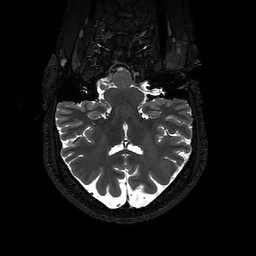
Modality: T2w
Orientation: sagittal
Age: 25
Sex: female
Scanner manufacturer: philips
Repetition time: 2.5 s
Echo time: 0.331 s